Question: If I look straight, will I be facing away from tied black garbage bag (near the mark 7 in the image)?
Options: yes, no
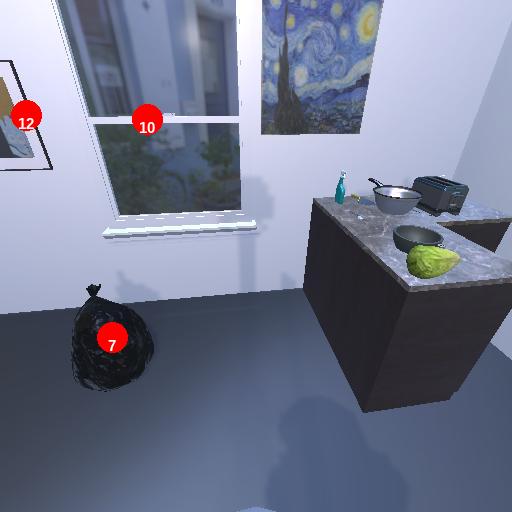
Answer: yes